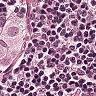
Metastatic tissue present: yes